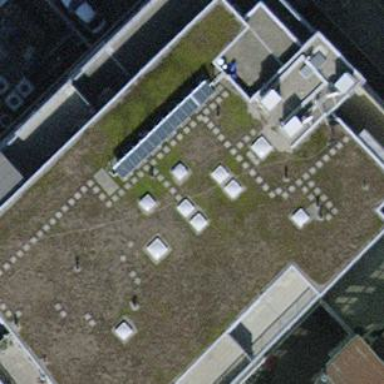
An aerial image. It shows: Office building.